Interaction volume radius: 5 \u00c5
Interaction volume height: 10 \u00c5
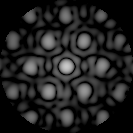
Disorder parameter: 0.2841